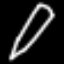
Label: pencil